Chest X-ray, AP view. Patient: 42 years old, sex F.
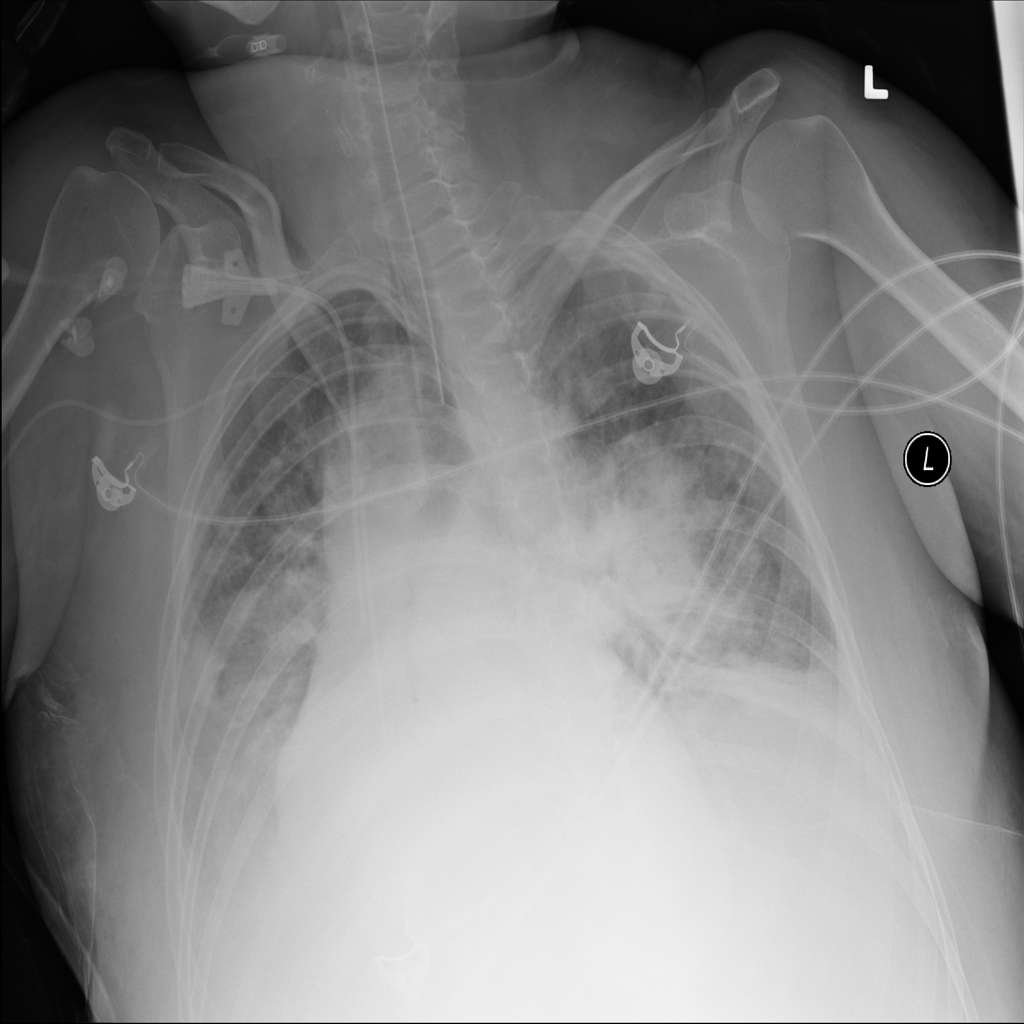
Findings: No Finding